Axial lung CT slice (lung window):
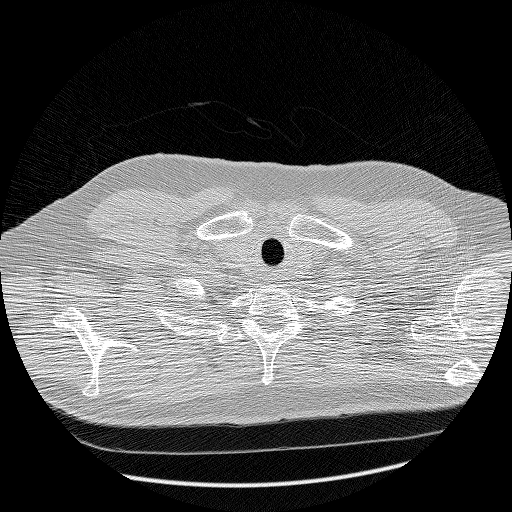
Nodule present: no